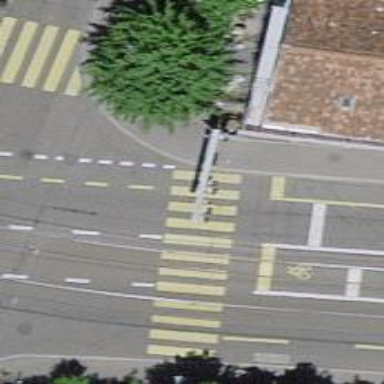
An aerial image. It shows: Tram crossing on the railway.